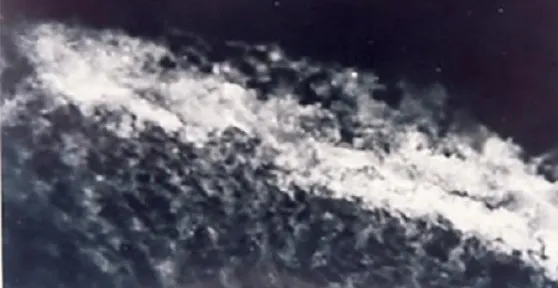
Deposits of immunoglobulin G by the length of the epithelial basement membrane and superficial layer of the lamina propria at oral lichen planus.
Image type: pathology (h&e)